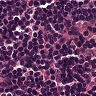
Metastatic tissue present: no